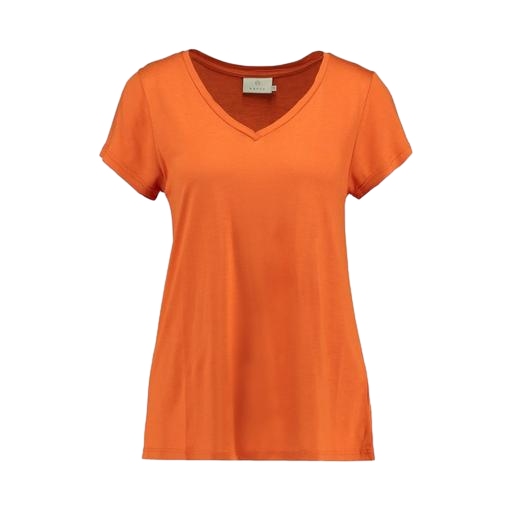
orange short-sleeve v-neck tee, orange v-neck basic tee, orange colored shirt, white background